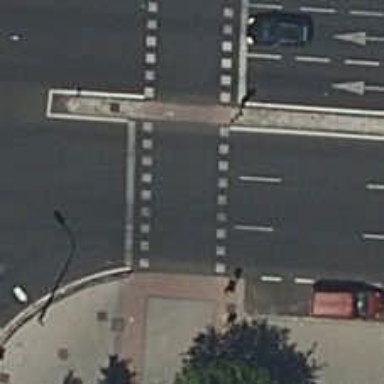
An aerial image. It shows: Zebra crossing with traffic signals. The crossing is marked by traffic lights.